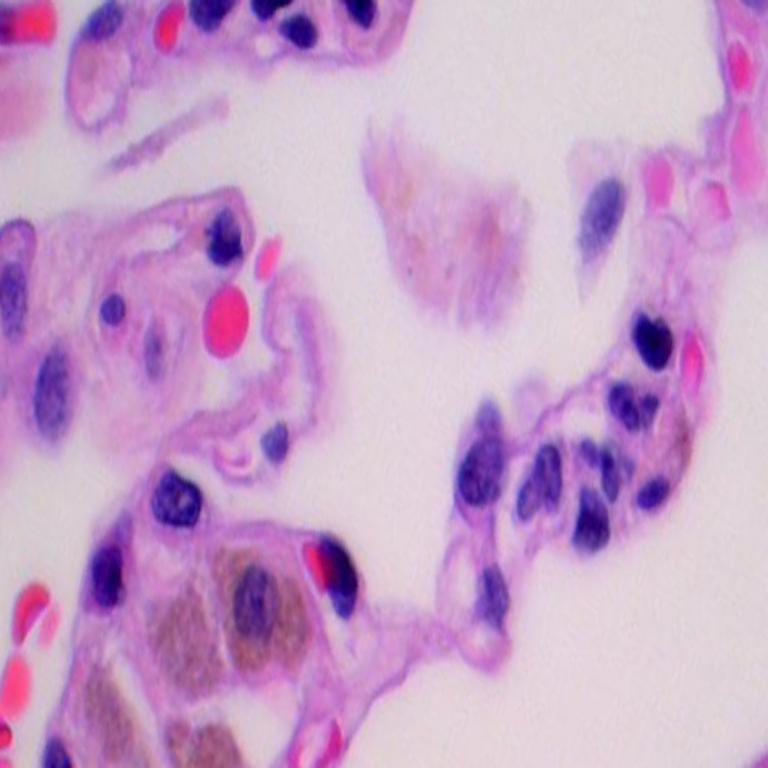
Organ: lung
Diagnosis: benign